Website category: auto
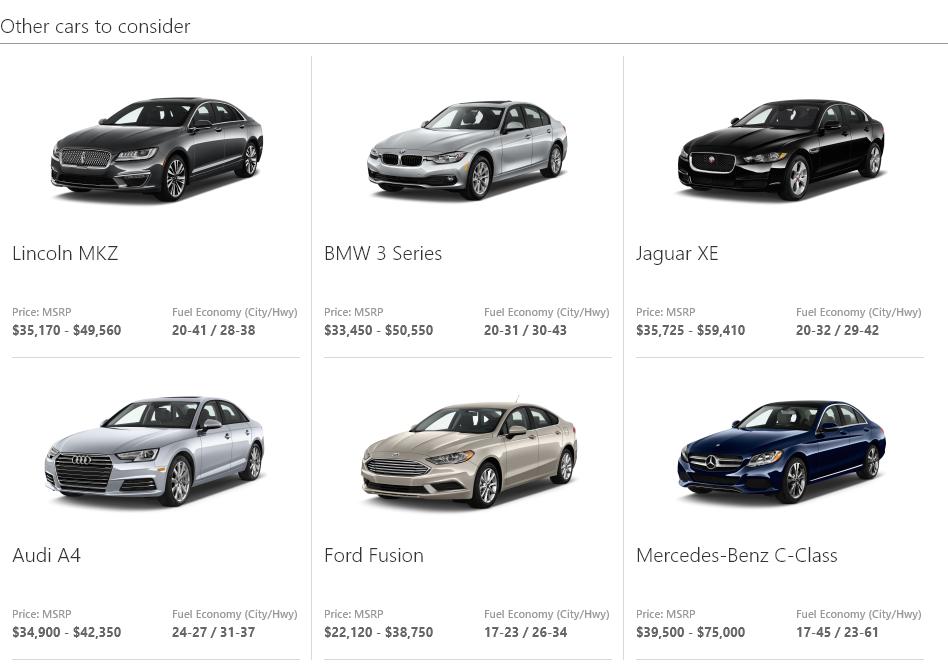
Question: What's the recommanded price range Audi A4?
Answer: $34,900 - $42,350

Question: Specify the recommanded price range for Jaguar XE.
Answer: $35,725 - $59,410

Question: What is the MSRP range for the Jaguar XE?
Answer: $35,725 - $59,410

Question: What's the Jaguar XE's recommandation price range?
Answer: $35,725 - $59,410

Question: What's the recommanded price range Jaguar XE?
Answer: $35,725 - $59,410

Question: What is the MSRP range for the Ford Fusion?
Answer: $22,120 - $38,750

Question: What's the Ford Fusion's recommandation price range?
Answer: $22,120 - $38,750

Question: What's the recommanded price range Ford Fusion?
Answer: $22,120 - $38,750

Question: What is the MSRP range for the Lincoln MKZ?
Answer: $35,170 - $49,560

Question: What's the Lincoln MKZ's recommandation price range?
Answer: $35,170 - $49,560

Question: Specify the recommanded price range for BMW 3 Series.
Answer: $33,450 - $50,550

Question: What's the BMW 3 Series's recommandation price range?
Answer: $33,450 - $50,550

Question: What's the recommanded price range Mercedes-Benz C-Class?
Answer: $39,500 - $75,000

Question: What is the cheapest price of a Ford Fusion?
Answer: $22,120

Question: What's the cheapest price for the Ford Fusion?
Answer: $22,120

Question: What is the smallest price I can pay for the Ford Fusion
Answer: $22,120

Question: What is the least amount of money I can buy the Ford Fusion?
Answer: $22,120

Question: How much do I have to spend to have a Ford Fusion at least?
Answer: $22,120

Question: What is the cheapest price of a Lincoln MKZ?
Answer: $35,170

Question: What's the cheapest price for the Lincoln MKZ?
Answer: $35,170

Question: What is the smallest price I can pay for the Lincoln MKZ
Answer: $35,170

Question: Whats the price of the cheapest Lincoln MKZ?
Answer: $35,170

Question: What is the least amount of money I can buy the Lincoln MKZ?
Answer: $35,170

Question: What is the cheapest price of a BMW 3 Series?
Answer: $33,450

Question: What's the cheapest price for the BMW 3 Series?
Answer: $33,450

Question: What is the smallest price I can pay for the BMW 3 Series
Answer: $33,450

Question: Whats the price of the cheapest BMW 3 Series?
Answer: $33,450

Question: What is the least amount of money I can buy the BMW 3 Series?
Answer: $33,450

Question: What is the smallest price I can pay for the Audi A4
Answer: $34,900

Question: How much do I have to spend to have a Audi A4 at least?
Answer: $34,900

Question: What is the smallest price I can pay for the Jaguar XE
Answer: $35,725

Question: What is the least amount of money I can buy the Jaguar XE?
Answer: $35,725

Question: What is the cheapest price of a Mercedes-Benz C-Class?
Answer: $39,500

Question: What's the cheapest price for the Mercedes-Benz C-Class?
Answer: $39,500

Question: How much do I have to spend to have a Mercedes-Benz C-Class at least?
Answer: $39,500

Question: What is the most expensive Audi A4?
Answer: $42,350

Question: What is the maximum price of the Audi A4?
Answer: $42,350

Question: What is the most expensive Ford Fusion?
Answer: $38,750

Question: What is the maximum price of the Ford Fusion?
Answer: $38,750

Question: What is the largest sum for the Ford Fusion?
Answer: $38,750

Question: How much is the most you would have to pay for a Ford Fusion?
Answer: $38,750

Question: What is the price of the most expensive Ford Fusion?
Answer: $38,750

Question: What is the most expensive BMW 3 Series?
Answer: $50,550

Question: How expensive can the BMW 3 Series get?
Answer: $50,550

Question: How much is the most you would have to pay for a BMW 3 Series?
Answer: $50,550

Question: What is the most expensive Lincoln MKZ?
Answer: $49,560

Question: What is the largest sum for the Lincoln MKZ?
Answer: $49,560

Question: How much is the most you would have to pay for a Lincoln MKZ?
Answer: $49,560

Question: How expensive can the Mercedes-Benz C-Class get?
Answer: $75,000

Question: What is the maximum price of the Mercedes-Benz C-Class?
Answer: $75,000

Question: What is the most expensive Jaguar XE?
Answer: $59,410

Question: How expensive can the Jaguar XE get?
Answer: $59,410

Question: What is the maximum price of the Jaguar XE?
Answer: $59,410

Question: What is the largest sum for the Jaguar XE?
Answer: $59,410

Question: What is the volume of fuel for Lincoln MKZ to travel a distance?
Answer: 20-41 / 28-38

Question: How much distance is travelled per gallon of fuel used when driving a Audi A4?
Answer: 24-27 / 31-37

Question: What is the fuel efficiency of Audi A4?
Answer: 24-27 / 31-37

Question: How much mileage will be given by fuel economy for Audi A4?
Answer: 24-27 / 31-37

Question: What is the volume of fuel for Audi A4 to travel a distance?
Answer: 24-27 / 31-37

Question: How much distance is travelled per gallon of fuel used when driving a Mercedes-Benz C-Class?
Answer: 17-45 / 23-61

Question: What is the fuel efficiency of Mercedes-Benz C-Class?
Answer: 17-45 / 23-61

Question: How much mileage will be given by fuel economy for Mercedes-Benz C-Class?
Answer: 17-45 / 23-61

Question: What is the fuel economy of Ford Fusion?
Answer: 17-23 / 26-34

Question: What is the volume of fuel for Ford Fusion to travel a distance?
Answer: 17-23 / 26-34